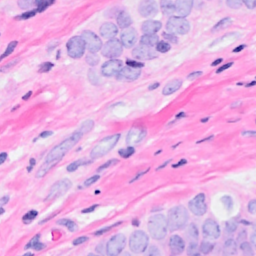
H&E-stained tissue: Breast